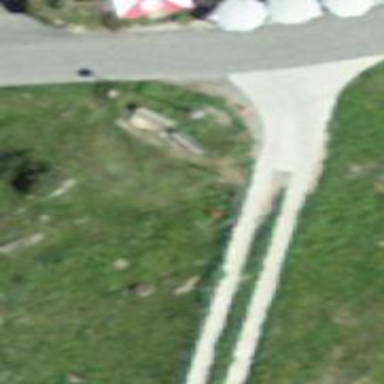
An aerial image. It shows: Brown bench in the vicinity.